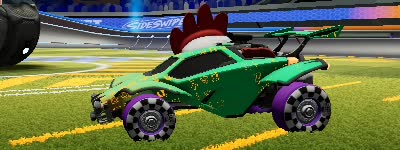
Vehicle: octane